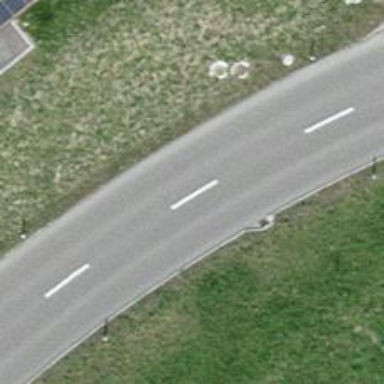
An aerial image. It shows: Secondary road with asphalt surface.